Question: After reading through the matplotlib documentation about histograms I did expect, that range ignores lower and upper outliers.
"range : tuple, optional, default: None
The lower and upper range of the bins. Lower and upper outliers
are ignored. If not provided, 'range' is (x.min(), x.max()). Range
has no effect if 'bins' is a sequence."
Have a look at the following example:
'''
import numpy as np
import matplotlib.pyplot as plt
numbers1 = np.arange(1.,101.)
numbers2 = np.arange(0.5,100.5)
numbers3 = np.arange(0,100)
plt.figure(figsize=(12,4))
plt.subplot(1,3,1)
plt.hist(numbers1, bins = 25, range = (25,75), normed=True)
plt.title('numbers1')
plt.ylim((0,0.035))
plt.subplot(1,3,2)
plt.hist(numbers2, bins = 25, range = (25,75), normed=True)
plt.title('numbers2')
plt.ylim((0,0.035))
plt.subplot(1,3,3)
plt.hist(numbers3, bins = 25, range = (25,75), normed=True)
plt.title('numbers3')
plt.ylim((0,0.035))
'''
Unfortunately I can not post the image of the outcome... (not enough reputations), BUT: the histogram of numbers1 and numbers3 both have a value that is higher than the one I expected for the last bin.
Why does this happen, and should it really be that way? I expected all of them to look like the middle one. :-(

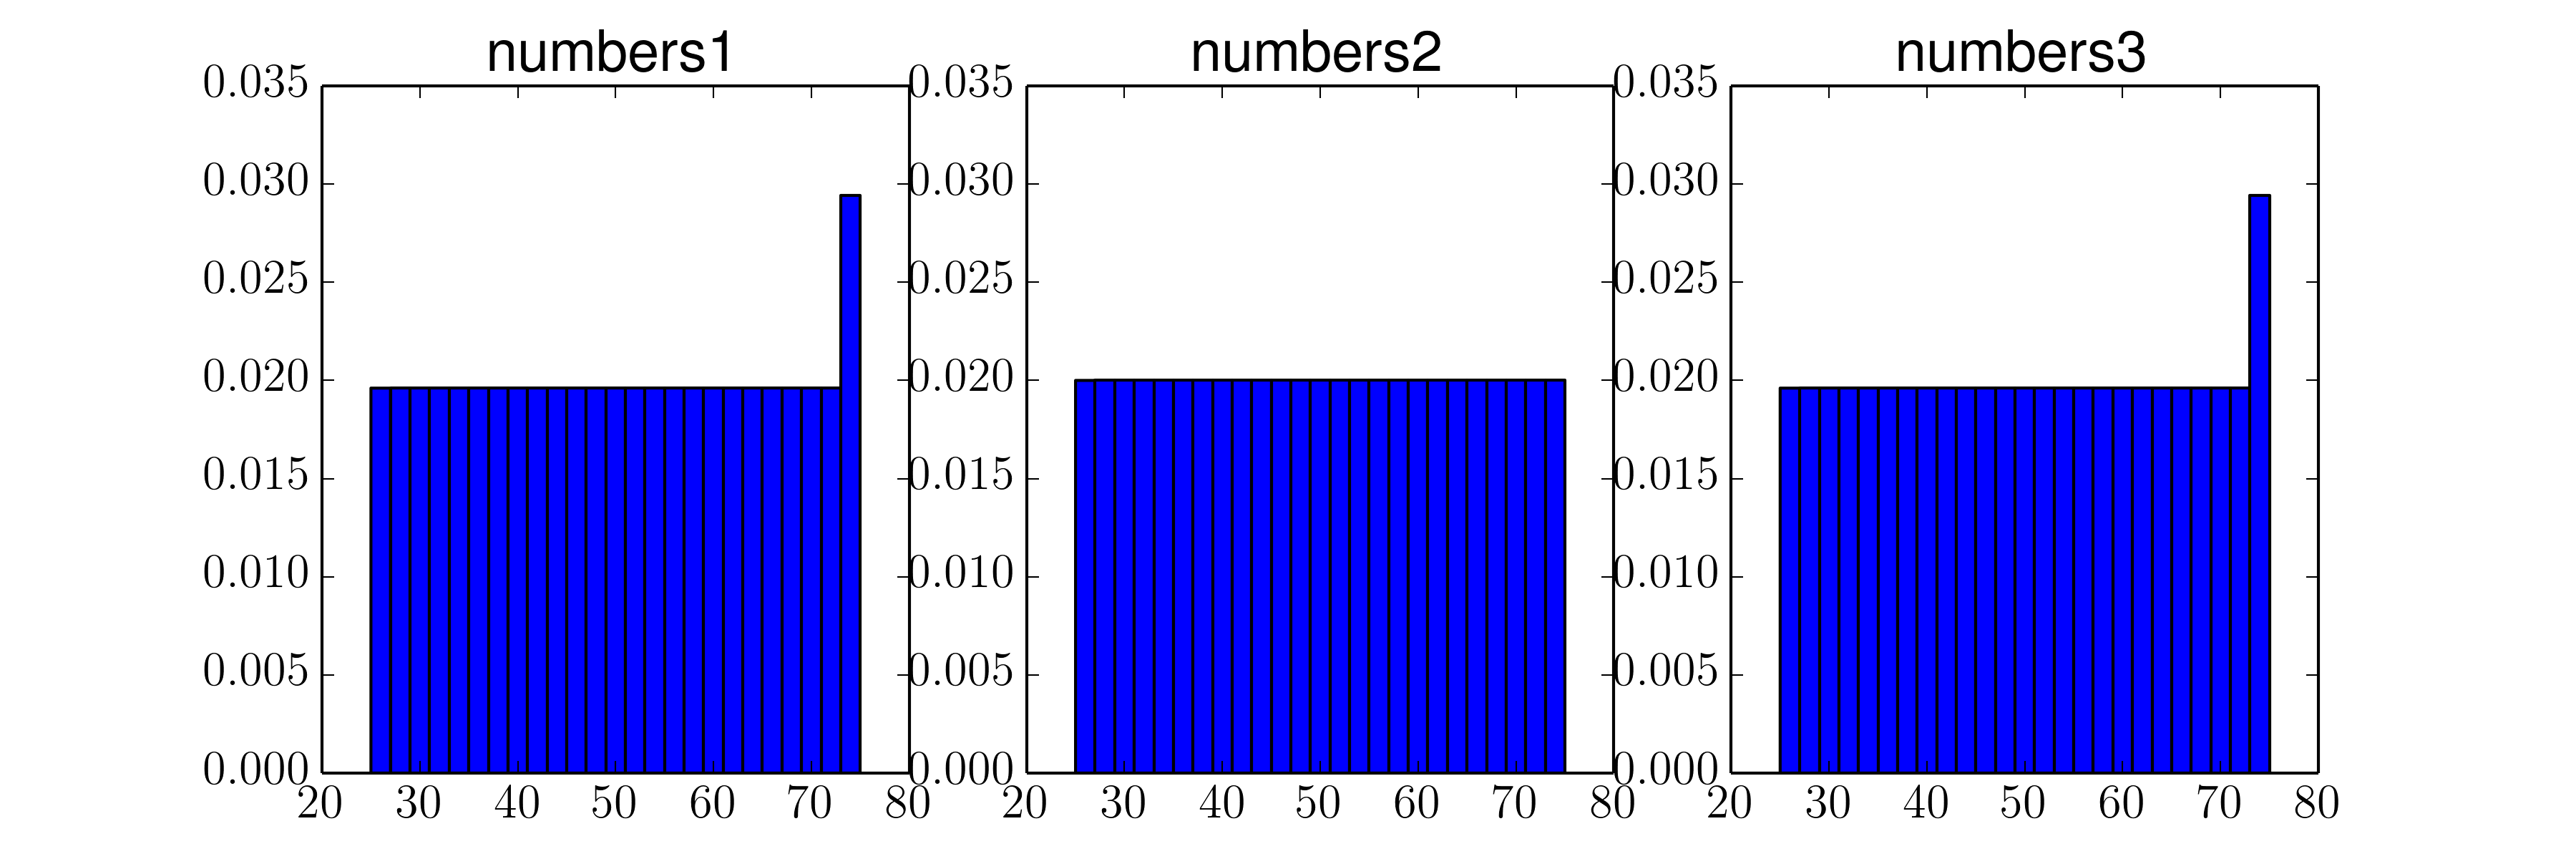
Answer: All numbers in the range 25-75 are used for the histogram. For arrays 'numbers1' and 'numbers3', that are exactly 51 numbers since both 25 and 75 are included. You force these numbers in 25 bins, which means that there will be 24 bins of height '2/51' and one of height '3/51'. Matplotlib chooses to put 73, 74 and 75 all in the last bin and make that the largest.
For 'numbers2', there are only 50 numbers in the range, being 25.5 to 74.5. Therefore, every bin's height is '2/50'.
You can see that, for 'numbers1' and 'numbers3', when you make the range '(25, 74.99999)' or '(25.<PHONE>, 75)' the higher bins disappear, since either 25 or 75 is excluded and there are 50 numbers in the range.
---
You can get the limits of the bins, since 'plt.hist' returns the values, the bins and the patches. So if you use
'''
(n, bins, p) = plt.hist(numbers1, bins = 25, range = (25,75), normed=True)
'''
'bins' contains an array of the 26 limits of the bins. So this is all the starting points of the bins plus the end of the last bin. Using this you can exactly deduce in which bin each value has gone.